Question: I'm developing a web app in which I've to integrate a Paypal account. There are many radio buttons on the page that represents various credits and it's price and like wise. My Problem is, I want some functionality through which I can set various other fields of form on one of the radio button click. And those values are different for every radio button.
'''
<form action='<?php echo $paypal_url; ?>' method='post' name='form'>
<div class="crea_paka_title">Creadit Pakages</div>
<?php
foreach($admin_credits as $credits){
?>
<div class="creadit_fields">
<span class="for_radio">
<input type="radio" name="1" id="<?php echo $credits['AdminCredit']['id'];?>" value="" />
</span>
<span class="for_creadit">
<?php echo $credits['AdminCredit']['tx_total_credits']; ?> Credits
</span>
<span class="for_cre_value">
$<?php echo $credits['AdminCredit']['nu_total_price']; ?>
</span>
</div>
<div style="clear:both;"></div>
<?php
}
?>
<input type='hidden' name='business' value='<?php echo $paypal_id; ?>'>
<input type='hidden' name='cmd' value='_xclick'>
<input type='hidden' name='item_name' value='<?php echo $credits['AdminCredit']['tx_total_credits'];?> Credits'>
<input type='hidden' name='item_number' value='<?php echo $credits['AdminCredit']['id'];?>'>
<input type='hidden' name='amount' value='<?php echo $credits['AdminCredit']['nu_total_price'];?>'>
<input type='hidden' name='no_shipping' value='1'>
<input type='hidden' name='currency_code' value='USD'>
'''
Like as above in my code I've to change the values of inputs on radio button click. Any suggestions are appreciated.

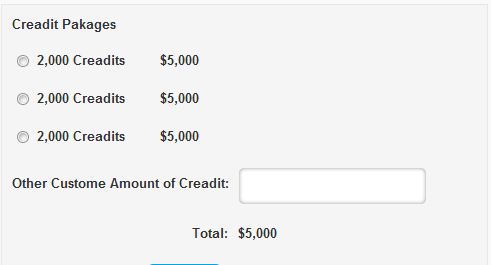
Answer: jQuery will do it:
'''
$("#rbID").click(finction(){
$("otherRB").attr("checked",true);
});
'''